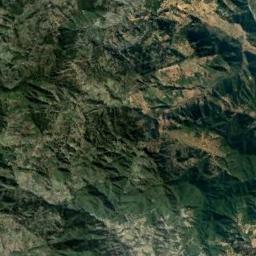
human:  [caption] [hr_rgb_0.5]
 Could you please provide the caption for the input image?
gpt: The mountains are completely covered by vegetation .

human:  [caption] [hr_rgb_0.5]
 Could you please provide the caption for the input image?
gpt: There are many trees on the mountain .

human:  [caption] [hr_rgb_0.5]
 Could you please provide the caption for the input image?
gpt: The folded mountain consists of a number of ridges and valleys and is covered with dense vegetation .

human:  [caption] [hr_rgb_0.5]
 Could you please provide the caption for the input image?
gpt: The mountain is full of green plants with lines of bare land .

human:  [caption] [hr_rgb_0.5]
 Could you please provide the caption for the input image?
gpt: There are some green ravines on the mountain .